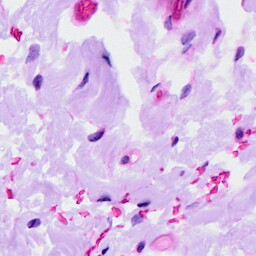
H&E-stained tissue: Ovarian